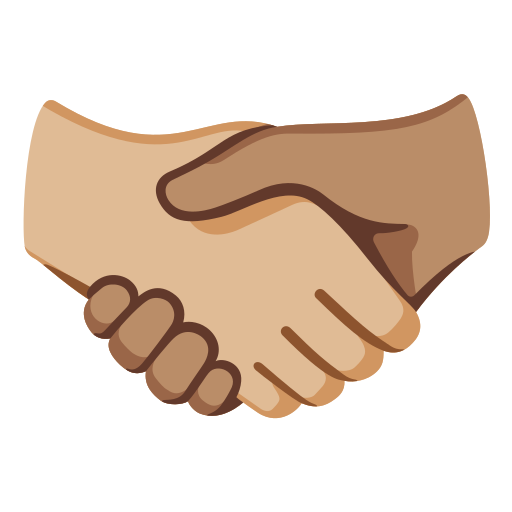
Emoji: 🫱🏼‍🫲🏽